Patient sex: M
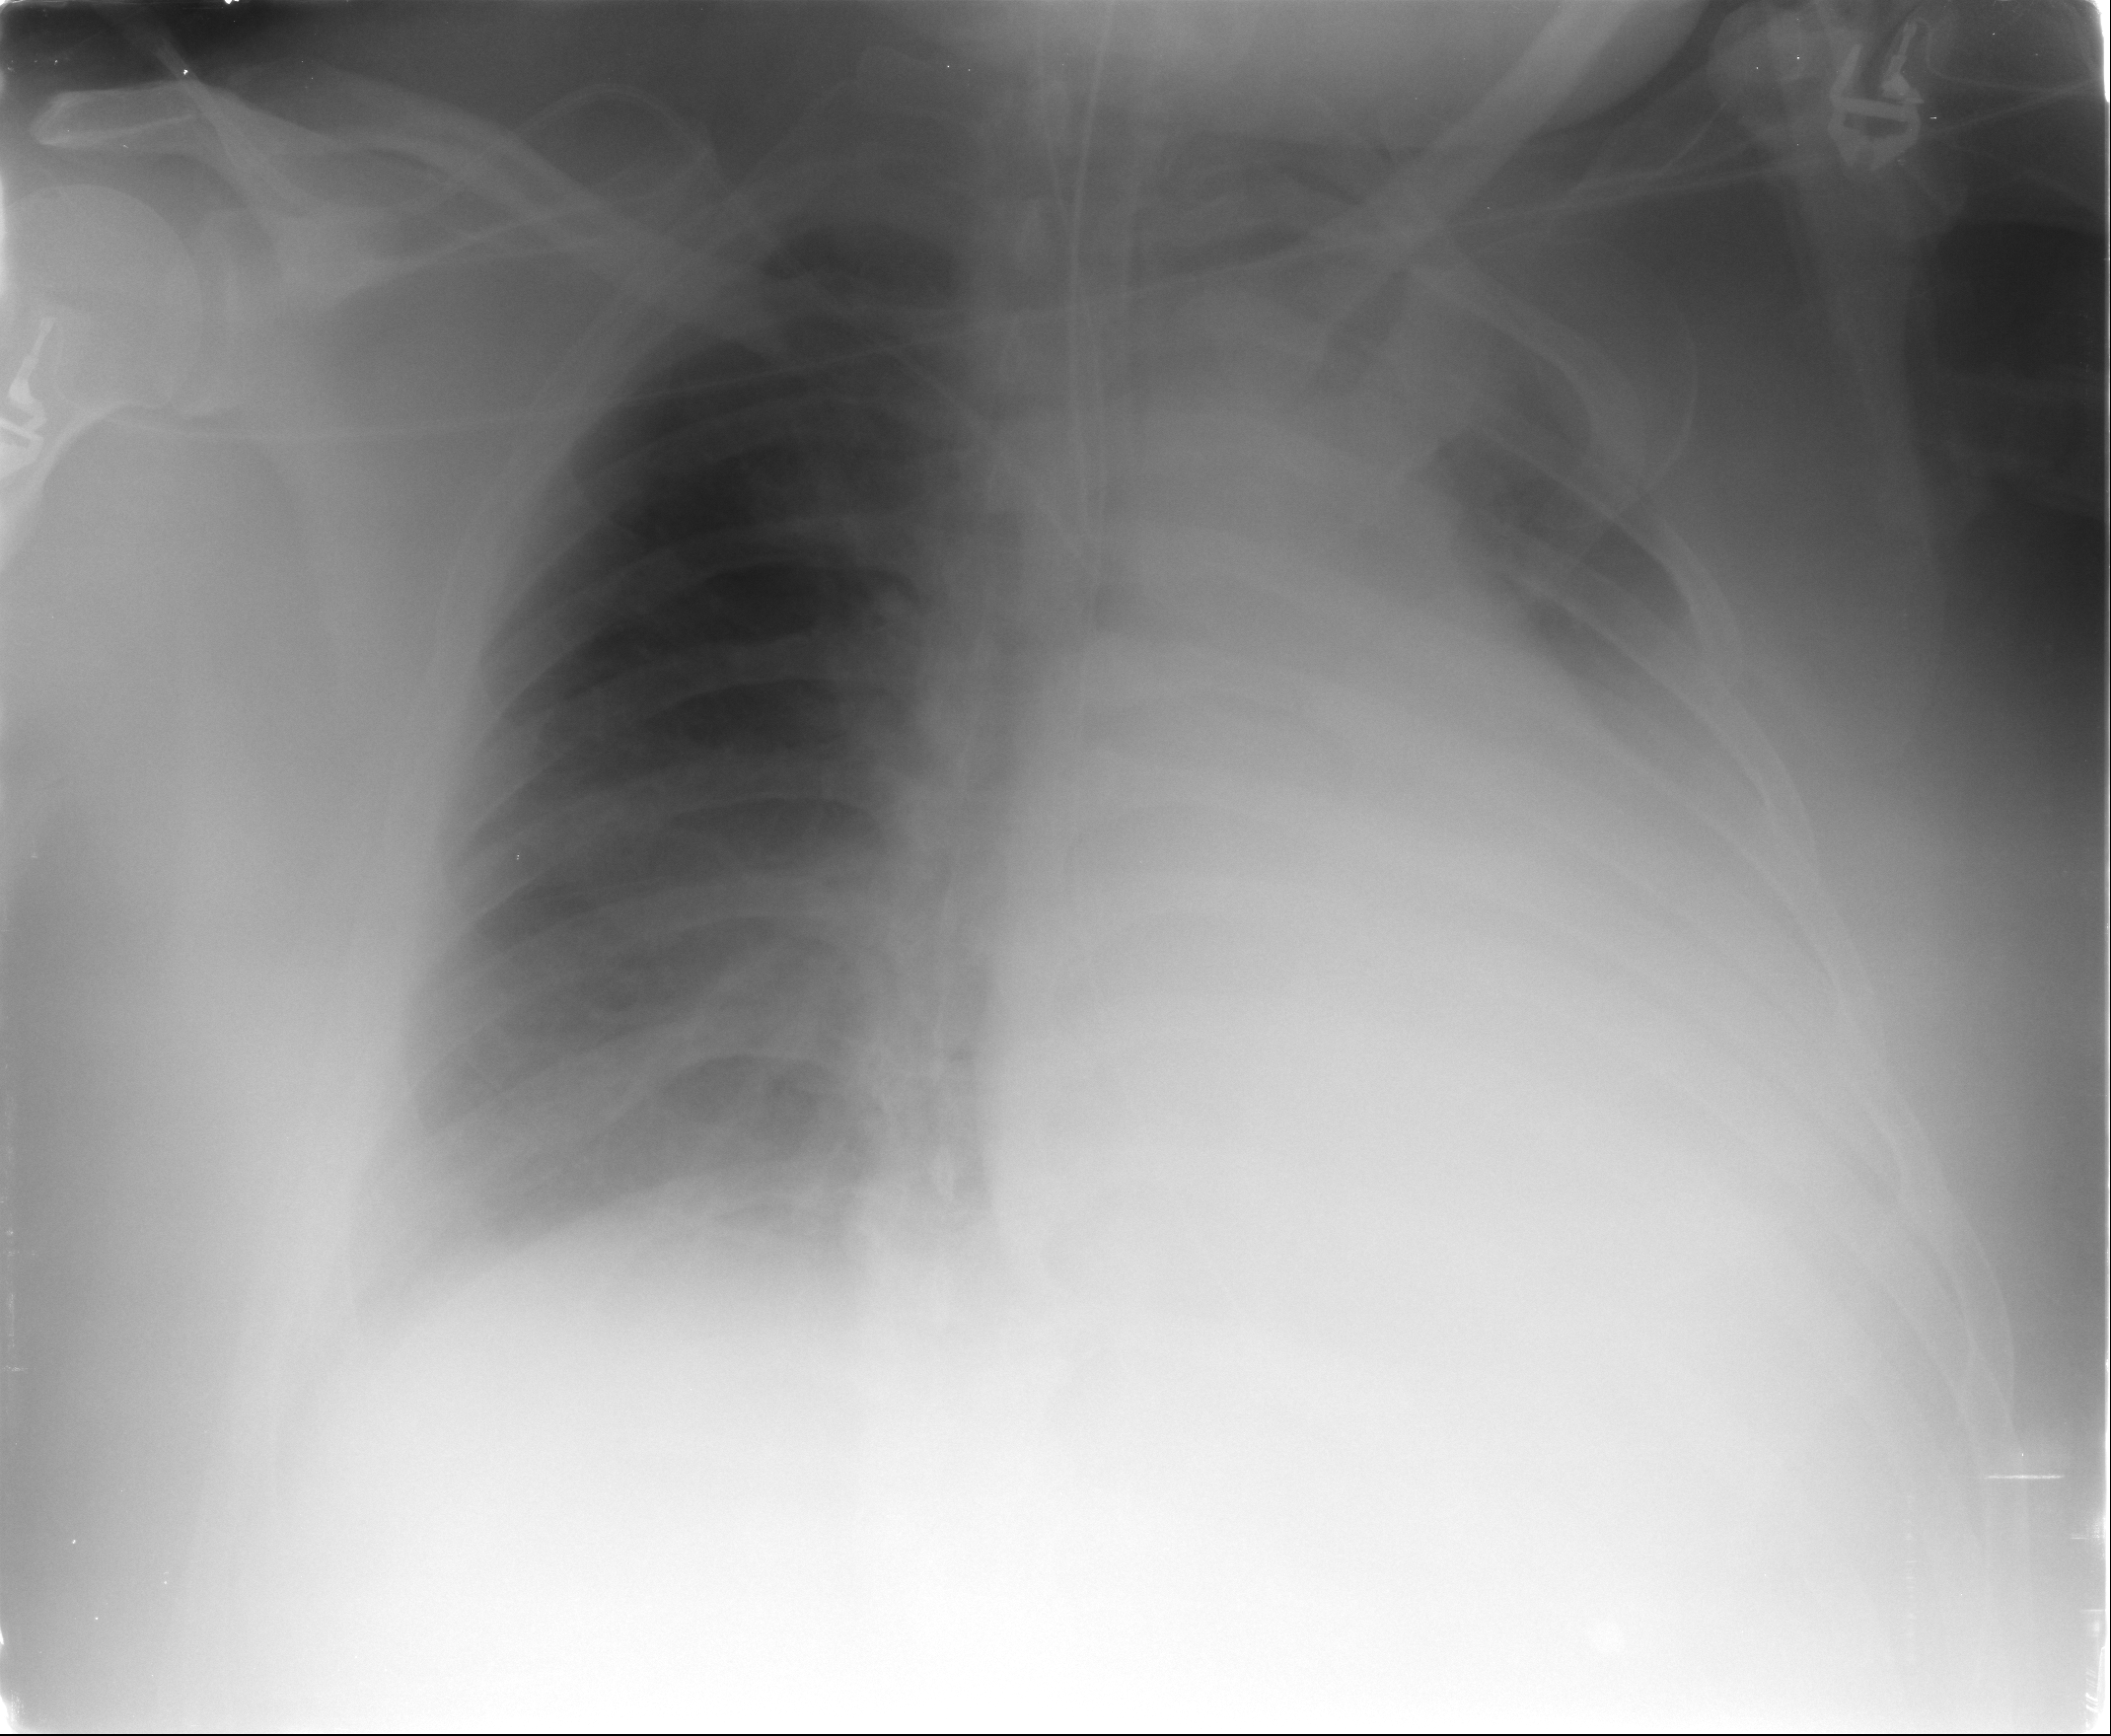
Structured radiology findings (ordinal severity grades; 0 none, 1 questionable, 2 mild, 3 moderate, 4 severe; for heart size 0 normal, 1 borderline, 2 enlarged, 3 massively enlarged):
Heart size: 2
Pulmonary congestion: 2
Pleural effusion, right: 2
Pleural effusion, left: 3
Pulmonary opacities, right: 2
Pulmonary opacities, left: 2
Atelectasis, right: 2
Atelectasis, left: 3